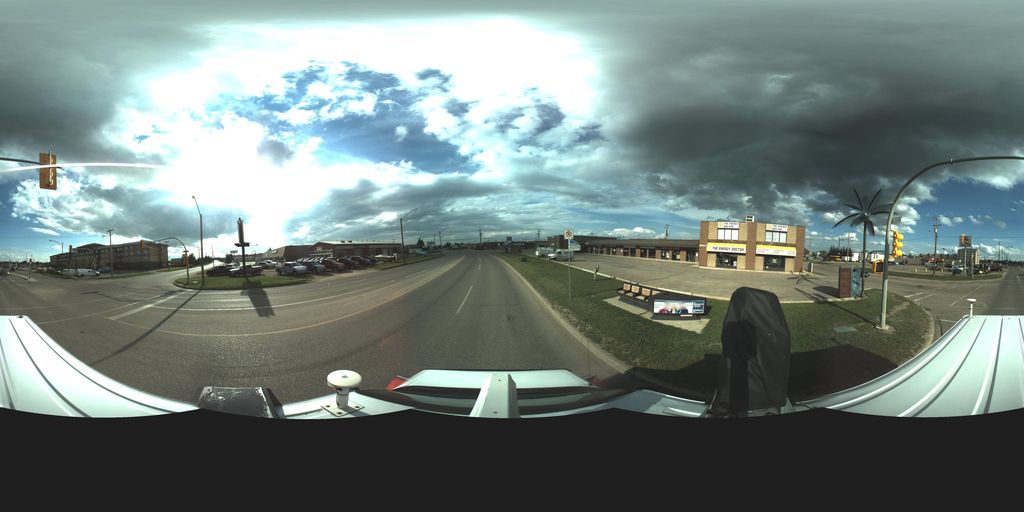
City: saskatoon